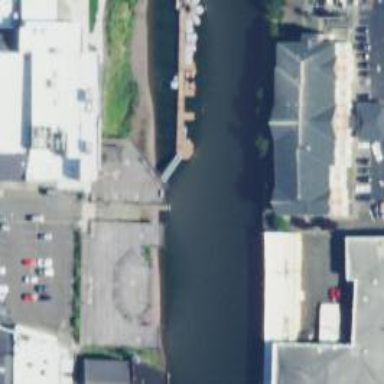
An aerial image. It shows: Slipway on leisure land.